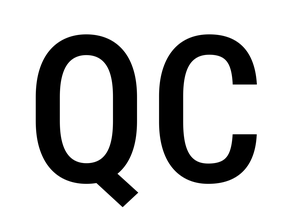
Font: Roboto_Condensed_Medium